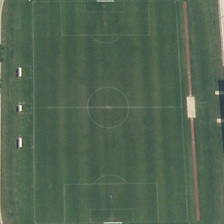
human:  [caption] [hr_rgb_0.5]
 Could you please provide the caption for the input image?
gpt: here lies a green soccer field with a long red track on its side .

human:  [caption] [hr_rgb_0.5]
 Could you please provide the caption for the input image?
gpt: there is a red band on the side of the football playground .

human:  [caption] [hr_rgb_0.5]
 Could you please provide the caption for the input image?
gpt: there are some trees alongside the playground .

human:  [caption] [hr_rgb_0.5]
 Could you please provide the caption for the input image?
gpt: there are some trees alongside the playground .

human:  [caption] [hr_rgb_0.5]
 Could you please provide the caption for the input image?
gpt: a football field is near a line of green trees and a building .